Question: I'm on VC++11, so far those values generate errors, but not on ideone.com
'''
#include "stdafx.h"
#include <iostream>
#include <random>
using namespace std;
int _tmain(int argc, _TCHAR* argv[])
//int main(int argc, char* argv[])
{
//print_seq(seeded_rand(0x7fffffff,10));
//cout << print_seq(seeded_rand(0xffffffff,10));
////print_seq(seeded_rand(0,10));
//cout << print_seq(seeded_rand(-50000,10));
//cout << print_seq(seeded_rand(1,10));
minstd_rand r1;
minstd_rand0 r2;
r1.seed(0);
system("PAUSE");
return 0;
}
'''
Those values also generated errors
'''
0xfffffffe
0x7fffffff
-2
0
'''
what other values are supposed to generate an abort() call ?

visual C++ 11.0.61030.0 update 4
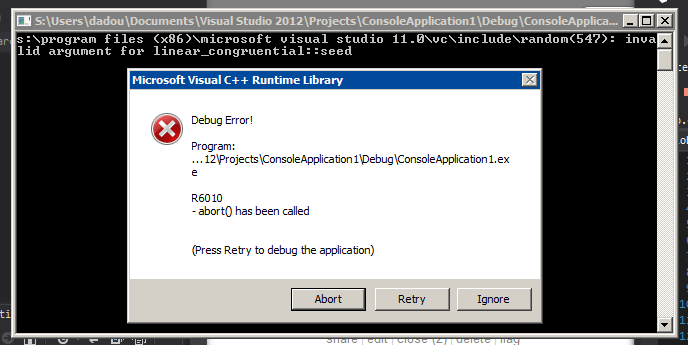
Answer: > 'explicit linear_congruential_engine(result_type s = default_seed);'
Constructs a 'linear_congruential_engine' object. If 'c mod m' is 0 and 's mod m' is 0, sets the engine's state to 1, otherwise sets the engine's state to 's mod m'.
For some reason, MSVC implementation chooses to assert in debug build when the "sets the engine's state to 1" condition triggers; in release build, it just quietly seeds with 1 instead of 0.
'minstd_rand' is a typedef for 'linear_congruential_engine<uint_fast32_t, 48271, 0, <PHONE>>'. So any seed that is 0 modulo <PHONE> == 0x7FFFFFFF is meaningless (the generator would just produce a sequence of zeros, if it weren't adjusting the seed to 1 in this case).